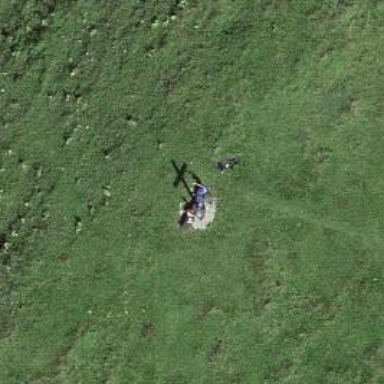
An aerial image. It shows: Historic wayside cross.